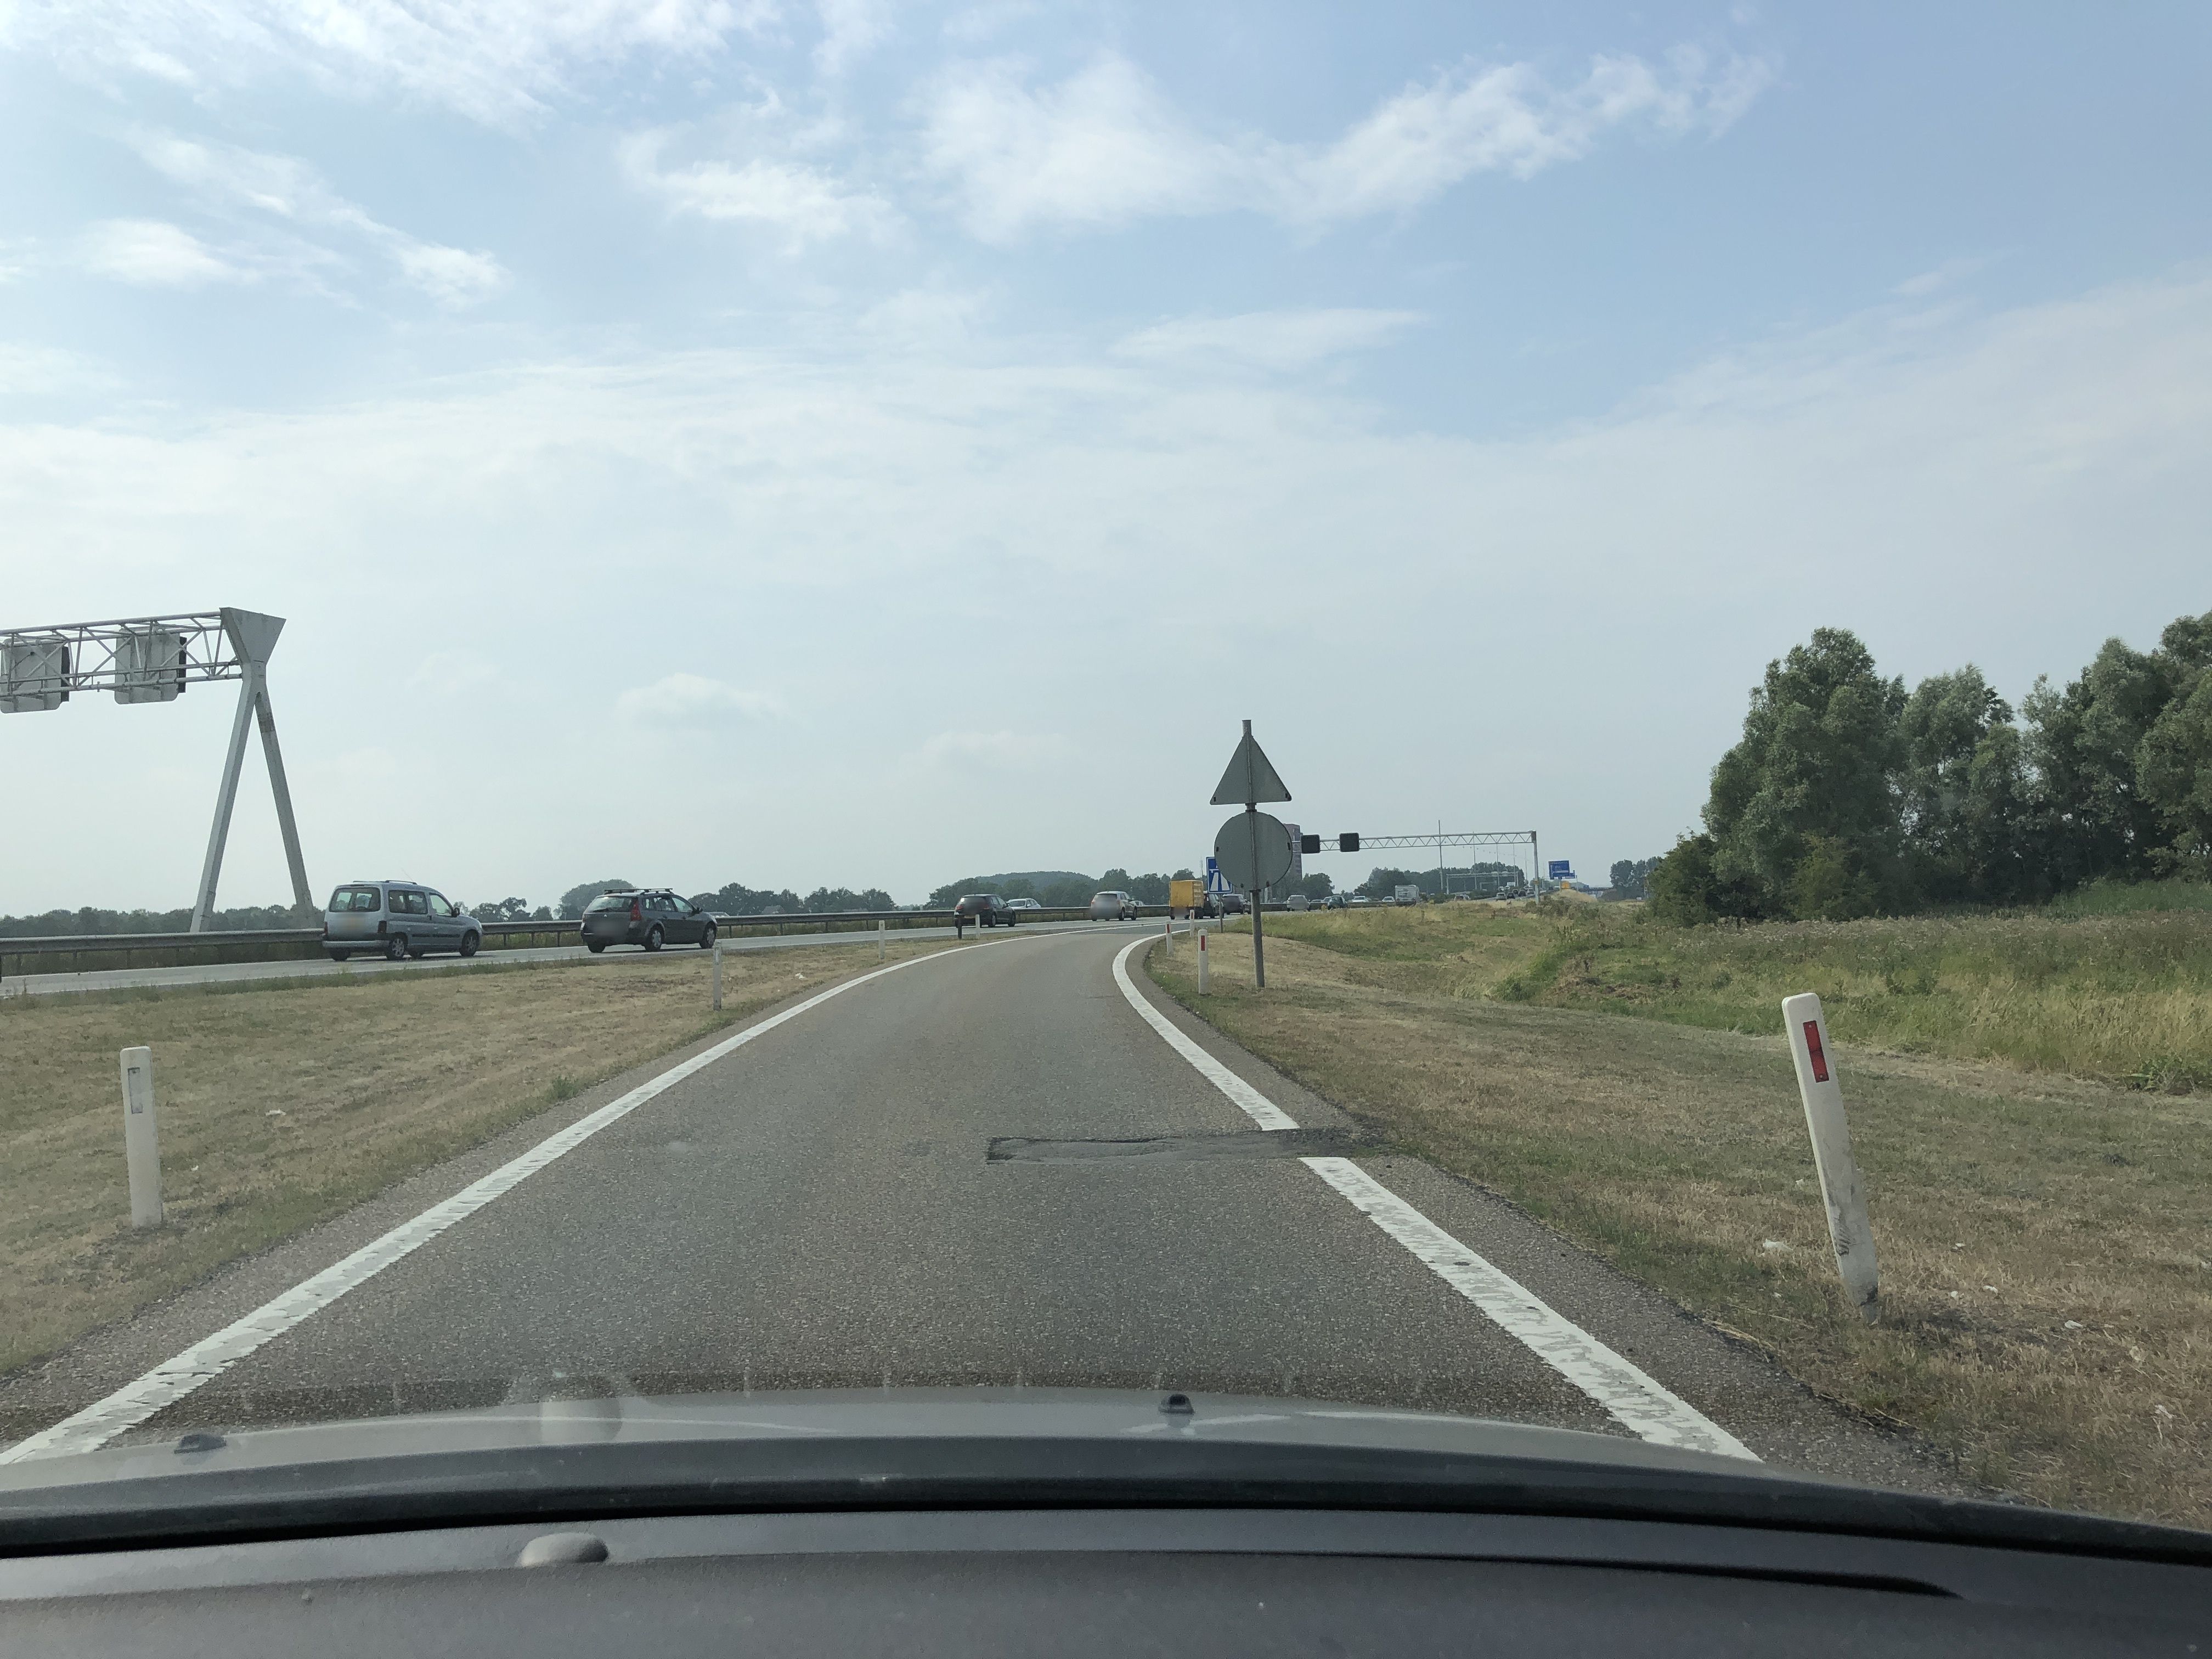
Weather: cloudy
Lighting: day
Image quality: good
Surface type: driving surface
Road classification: rest_area
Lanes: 1
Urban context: suburban or peri-urban
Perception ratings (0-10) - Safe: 4.62, Lively: 0.8, Beautiful: 2.42, Boring: 6.03, Depressing: 7.42, Wealthy: 0.8